Interaction volume radius: 5 \u00c5
Interaction volume height: 10 \u00c5
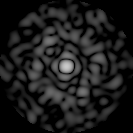
Disorder parameter: 0.8029